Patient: sex M, age 29
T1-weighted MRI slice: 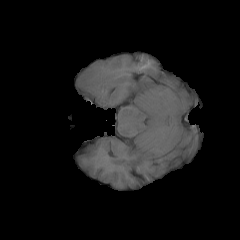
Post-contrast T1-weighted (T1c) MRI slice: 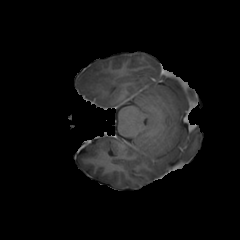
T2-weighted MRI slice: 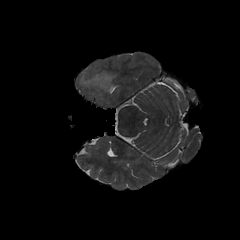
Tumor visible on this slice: yes
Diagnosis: Glioblastoma, IDH-wildtype
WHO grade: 4